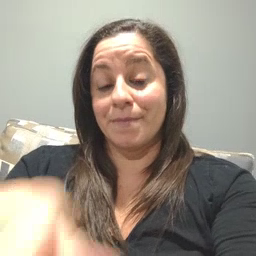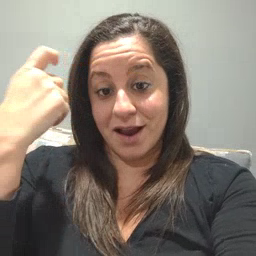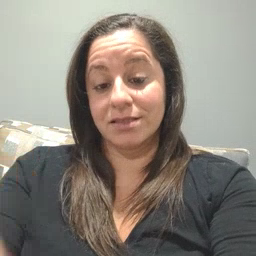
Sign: because